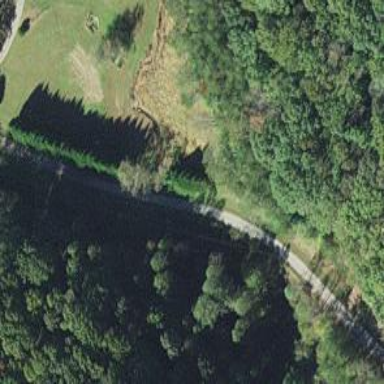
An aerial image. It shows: Culvert tunnel.